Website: ulta-beauty
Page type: customer-info-address
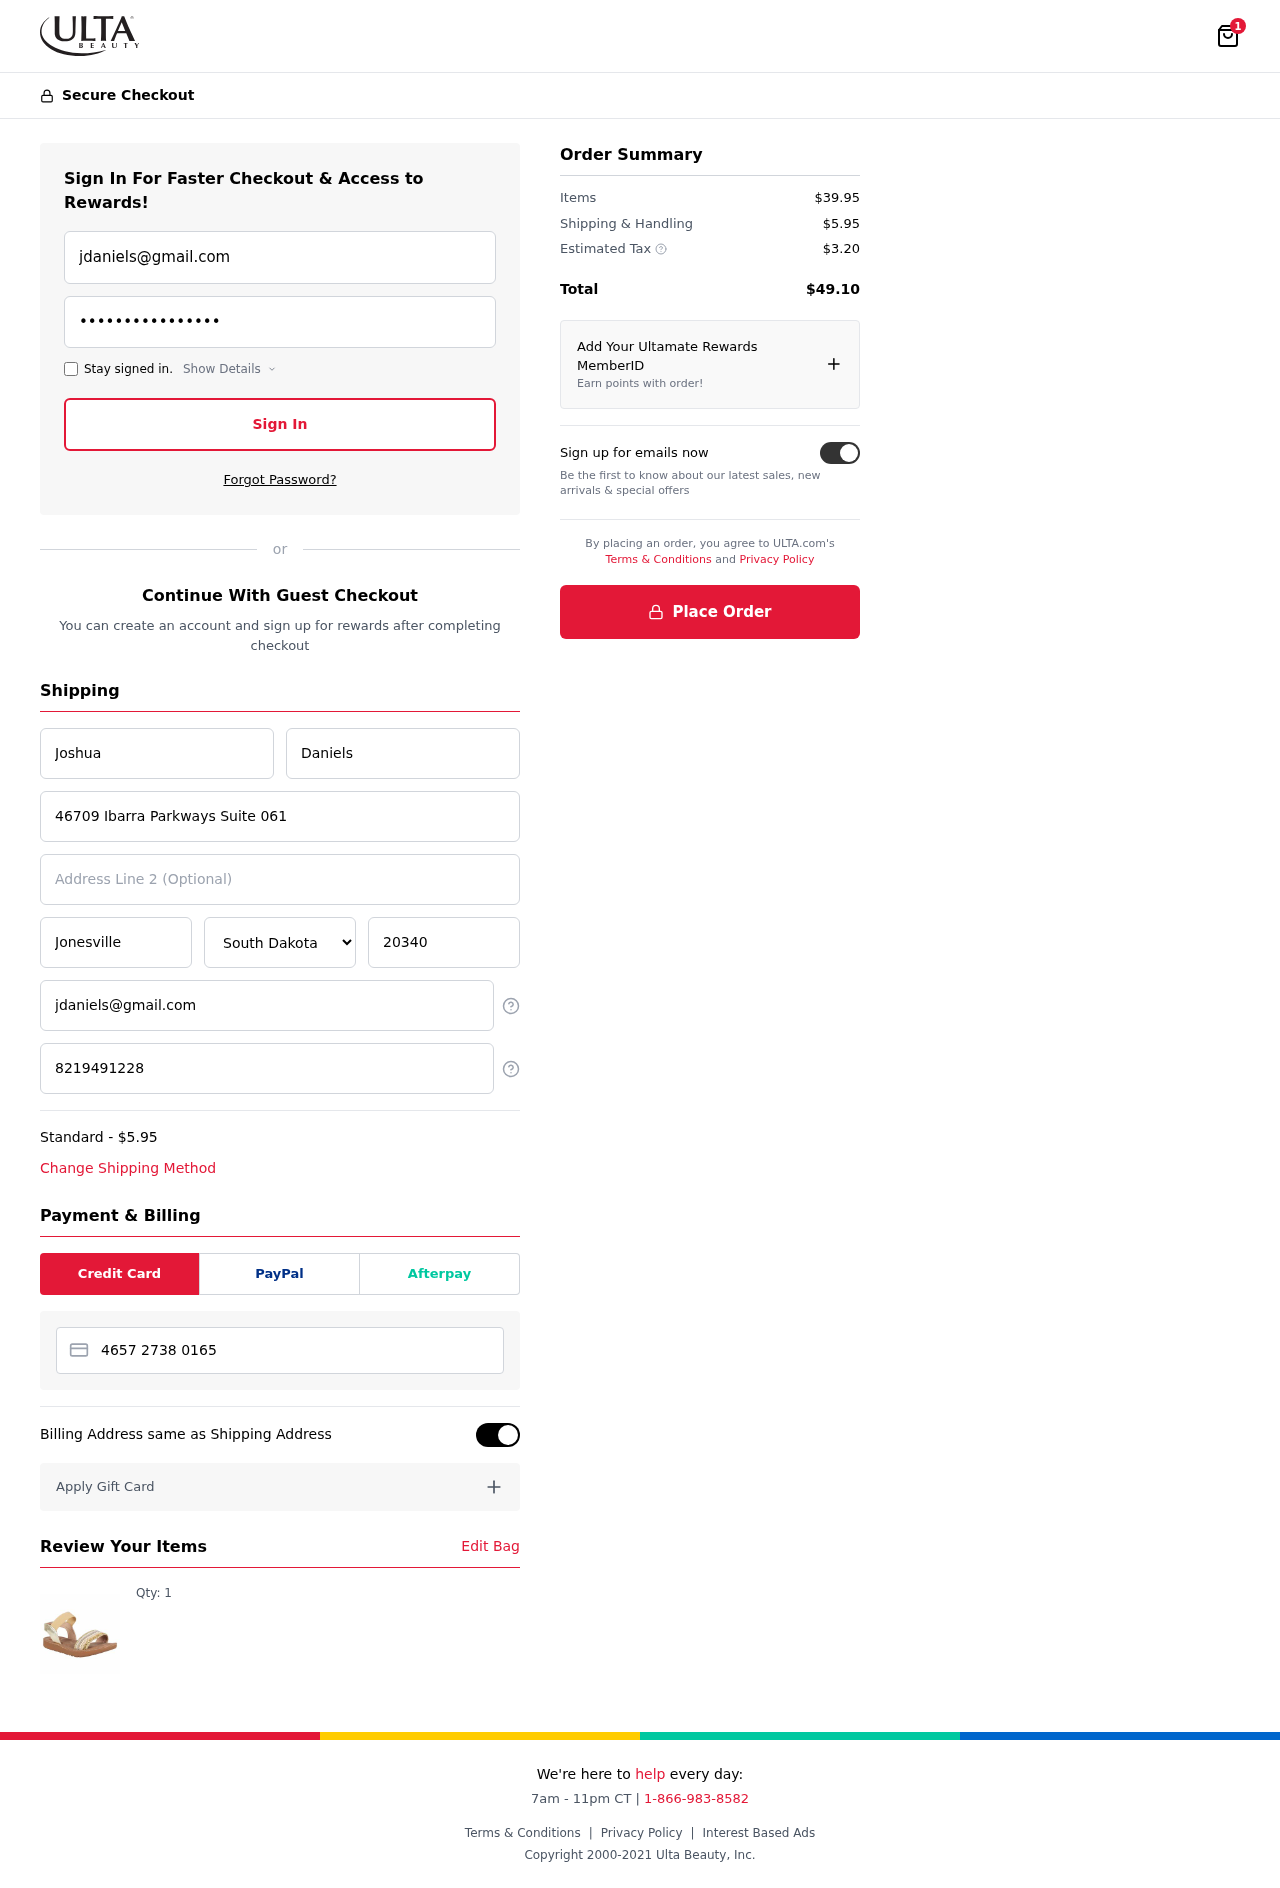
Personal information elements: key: PII_CARD_NUMBER
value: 4657 2738 0165 8452
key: PII_CITY
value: Jonesville
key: PII_EMAIL
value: jdaniels@gmail.com
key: PII_FIRSTNAME
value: Joshua
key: PII_LASTNAME
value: Daniels
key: PII_PHONE
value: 8219491228
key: PII_POSTCODE
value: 20340
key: PII_STATE
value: South Dakota
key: PII_STREET
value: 46709 Ibarra Parkways Suite 061
Product elements: key: PRODUCT1_QUANTITY
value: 1
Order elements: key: ORDER_NUM_ITEMS
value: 1
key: ORDER_SHIPPING_COST
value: $5.95
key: ORDER_ITEMS_TOTAL
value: $39.95
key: ORDER_SHIPPING_COST2
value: $5.95
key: ORDER_TAX
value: $3.20
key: ORDER_TOTAL
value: $49.10